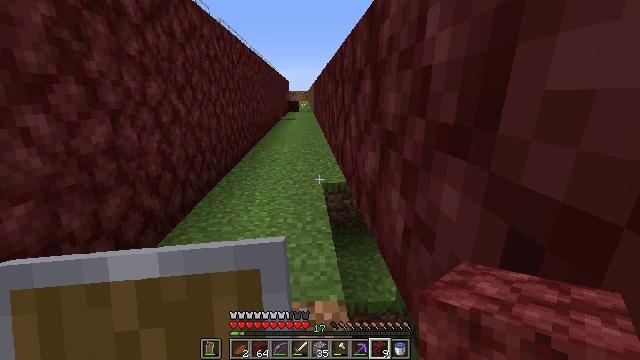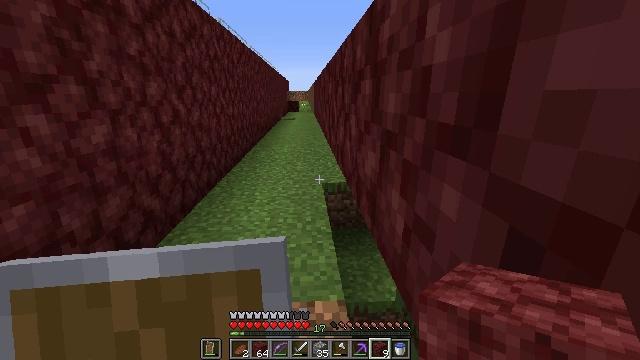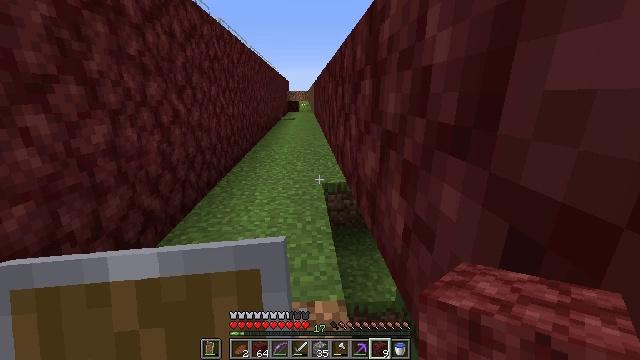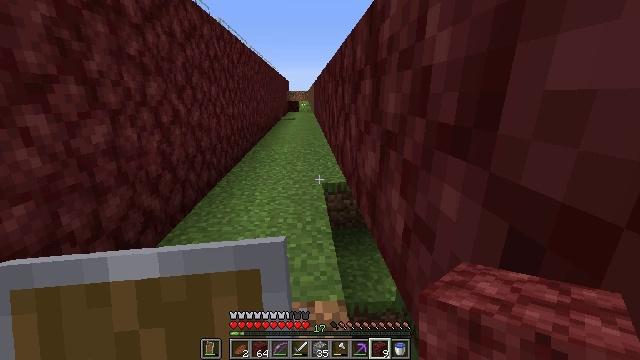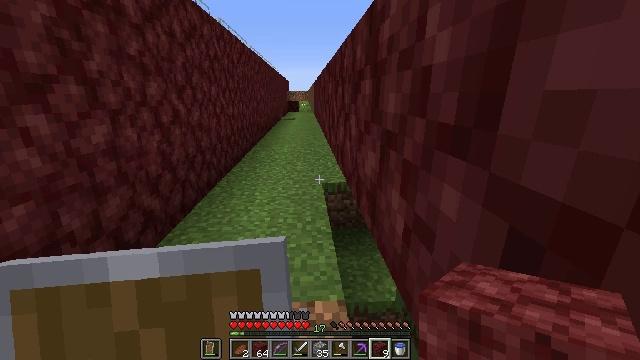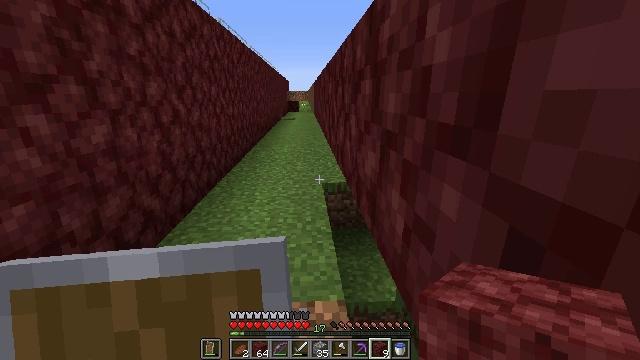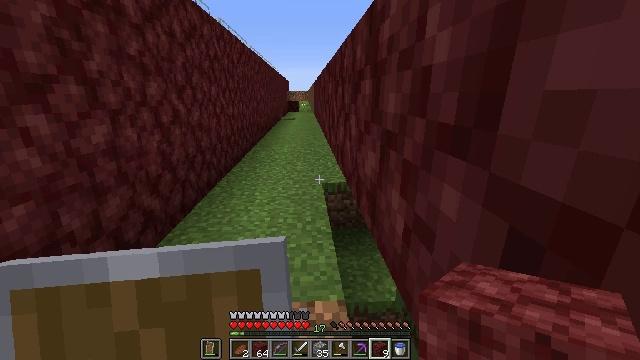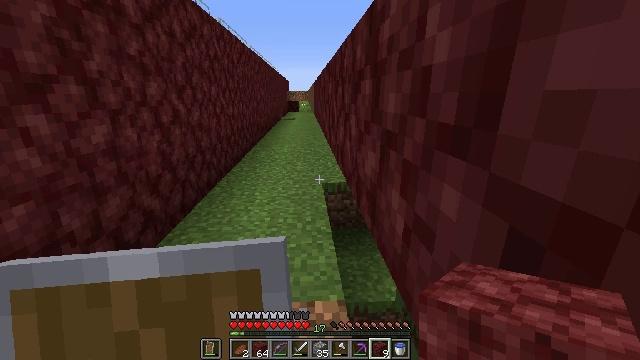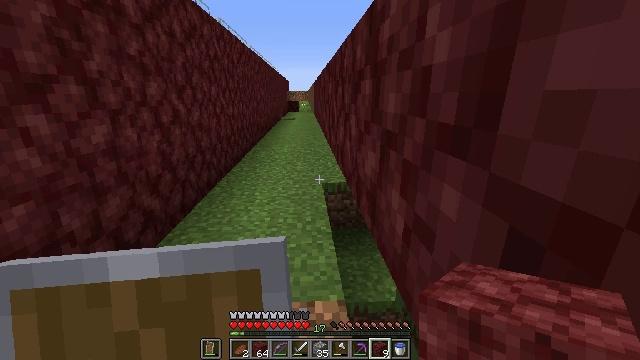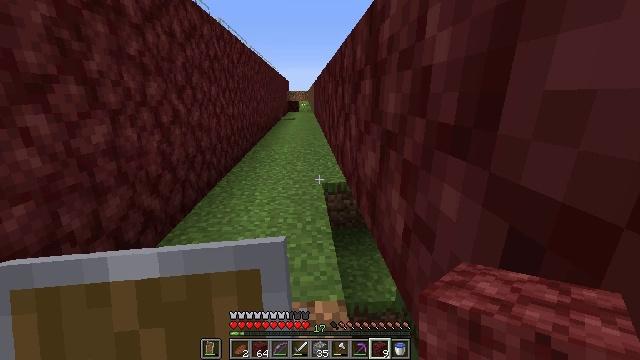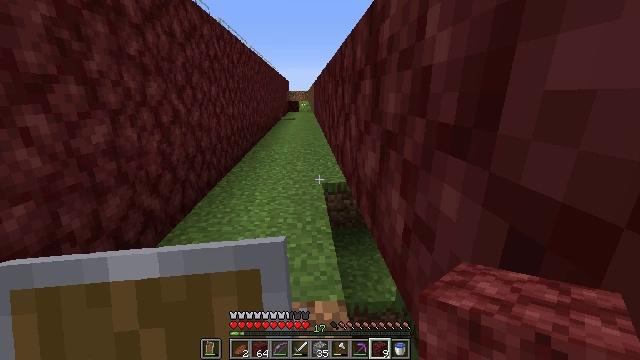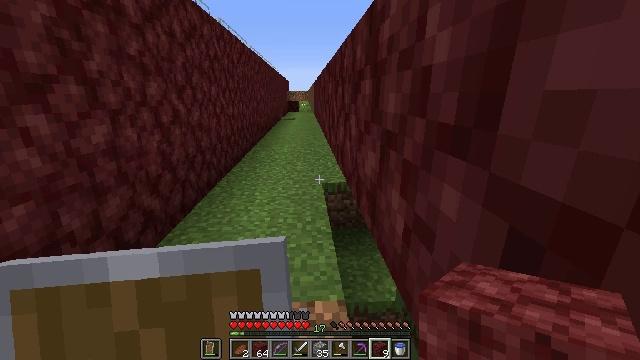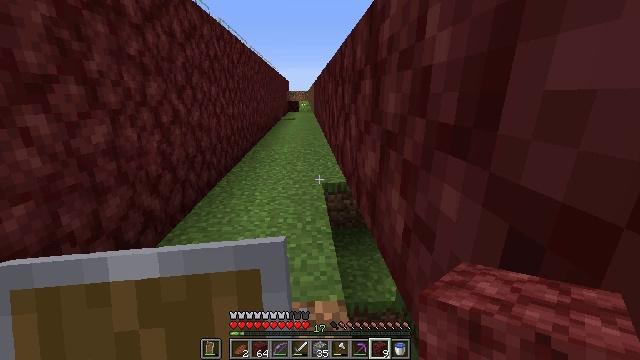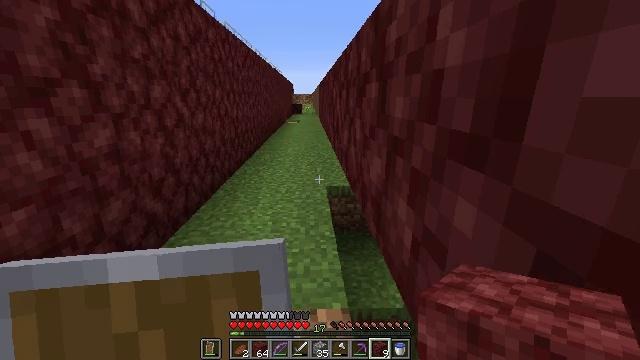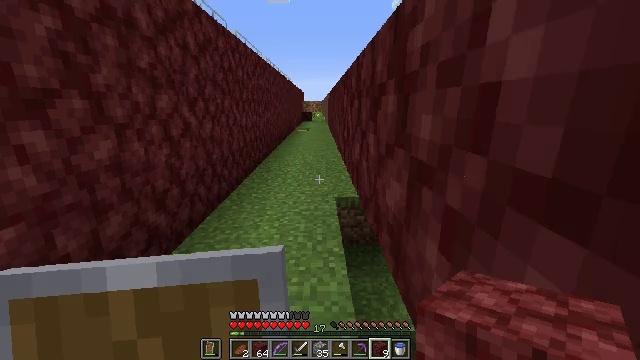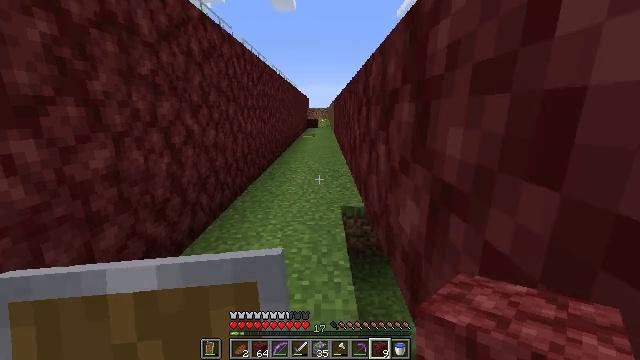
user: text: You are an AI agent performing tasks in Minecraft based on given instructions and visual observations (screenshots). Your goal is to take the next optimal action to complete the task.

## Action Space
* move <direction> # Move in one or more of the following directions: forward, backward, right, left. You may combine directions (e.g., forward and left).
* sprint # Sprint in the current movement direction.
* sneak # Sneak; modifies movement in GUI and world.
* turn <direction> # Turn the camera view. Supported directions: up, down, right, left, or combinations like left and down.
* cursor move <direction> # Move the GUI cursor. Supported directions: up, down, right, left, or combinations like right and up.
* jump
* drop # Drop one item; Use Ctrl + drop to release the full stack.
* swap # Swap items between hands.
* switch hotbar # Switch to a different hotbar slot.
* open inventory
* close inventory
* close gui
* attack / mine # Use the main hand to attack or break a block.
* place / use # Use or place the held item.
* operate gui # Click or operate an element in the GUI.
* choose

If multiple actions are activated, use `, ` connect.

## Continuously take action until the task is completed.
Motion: motion action
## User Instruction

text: Break the potato plant to gather potatoes.
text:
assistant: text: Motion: no_op
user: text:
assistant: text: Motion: no_op
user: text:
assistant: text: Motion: no_op
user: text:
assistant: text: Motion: no_op
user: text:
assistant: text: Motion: no_op
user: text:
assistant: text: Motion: no_op
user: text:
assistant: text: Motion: no_op
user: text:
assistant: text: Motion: no_op
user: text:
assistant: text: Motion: no_op
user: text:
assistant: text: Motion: no_op
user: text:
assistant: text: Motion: no_op
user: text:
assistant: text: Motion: no_op
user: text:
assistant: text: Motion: move forward
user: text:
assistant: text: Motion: move forward, turn left and up
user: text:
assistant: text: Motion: turn left and up
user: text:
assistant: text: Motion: move forward, turn left and up
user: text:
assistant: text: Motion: move forward
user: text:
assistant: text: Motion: move forward
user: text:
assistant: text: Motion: move forward
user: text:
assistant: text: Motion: move forward
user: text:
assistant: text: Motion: move forward
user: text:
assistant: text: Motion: move forward
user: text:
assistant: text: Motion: move forward
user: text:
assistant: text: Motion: move forward
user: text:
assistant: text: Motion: move forward
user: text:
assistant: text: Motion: move forward
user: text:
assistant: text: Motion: move forward
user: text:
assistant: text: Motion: move forward
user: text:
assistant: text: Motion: move forward
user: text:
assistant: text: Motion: move forward